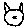
Label: cat